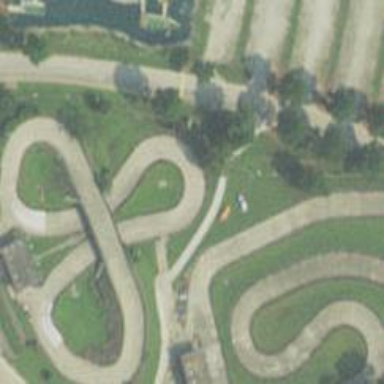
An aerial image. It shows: Raceway for motor sports.